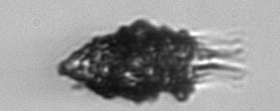
Label: Tintinnopsis